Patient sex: M
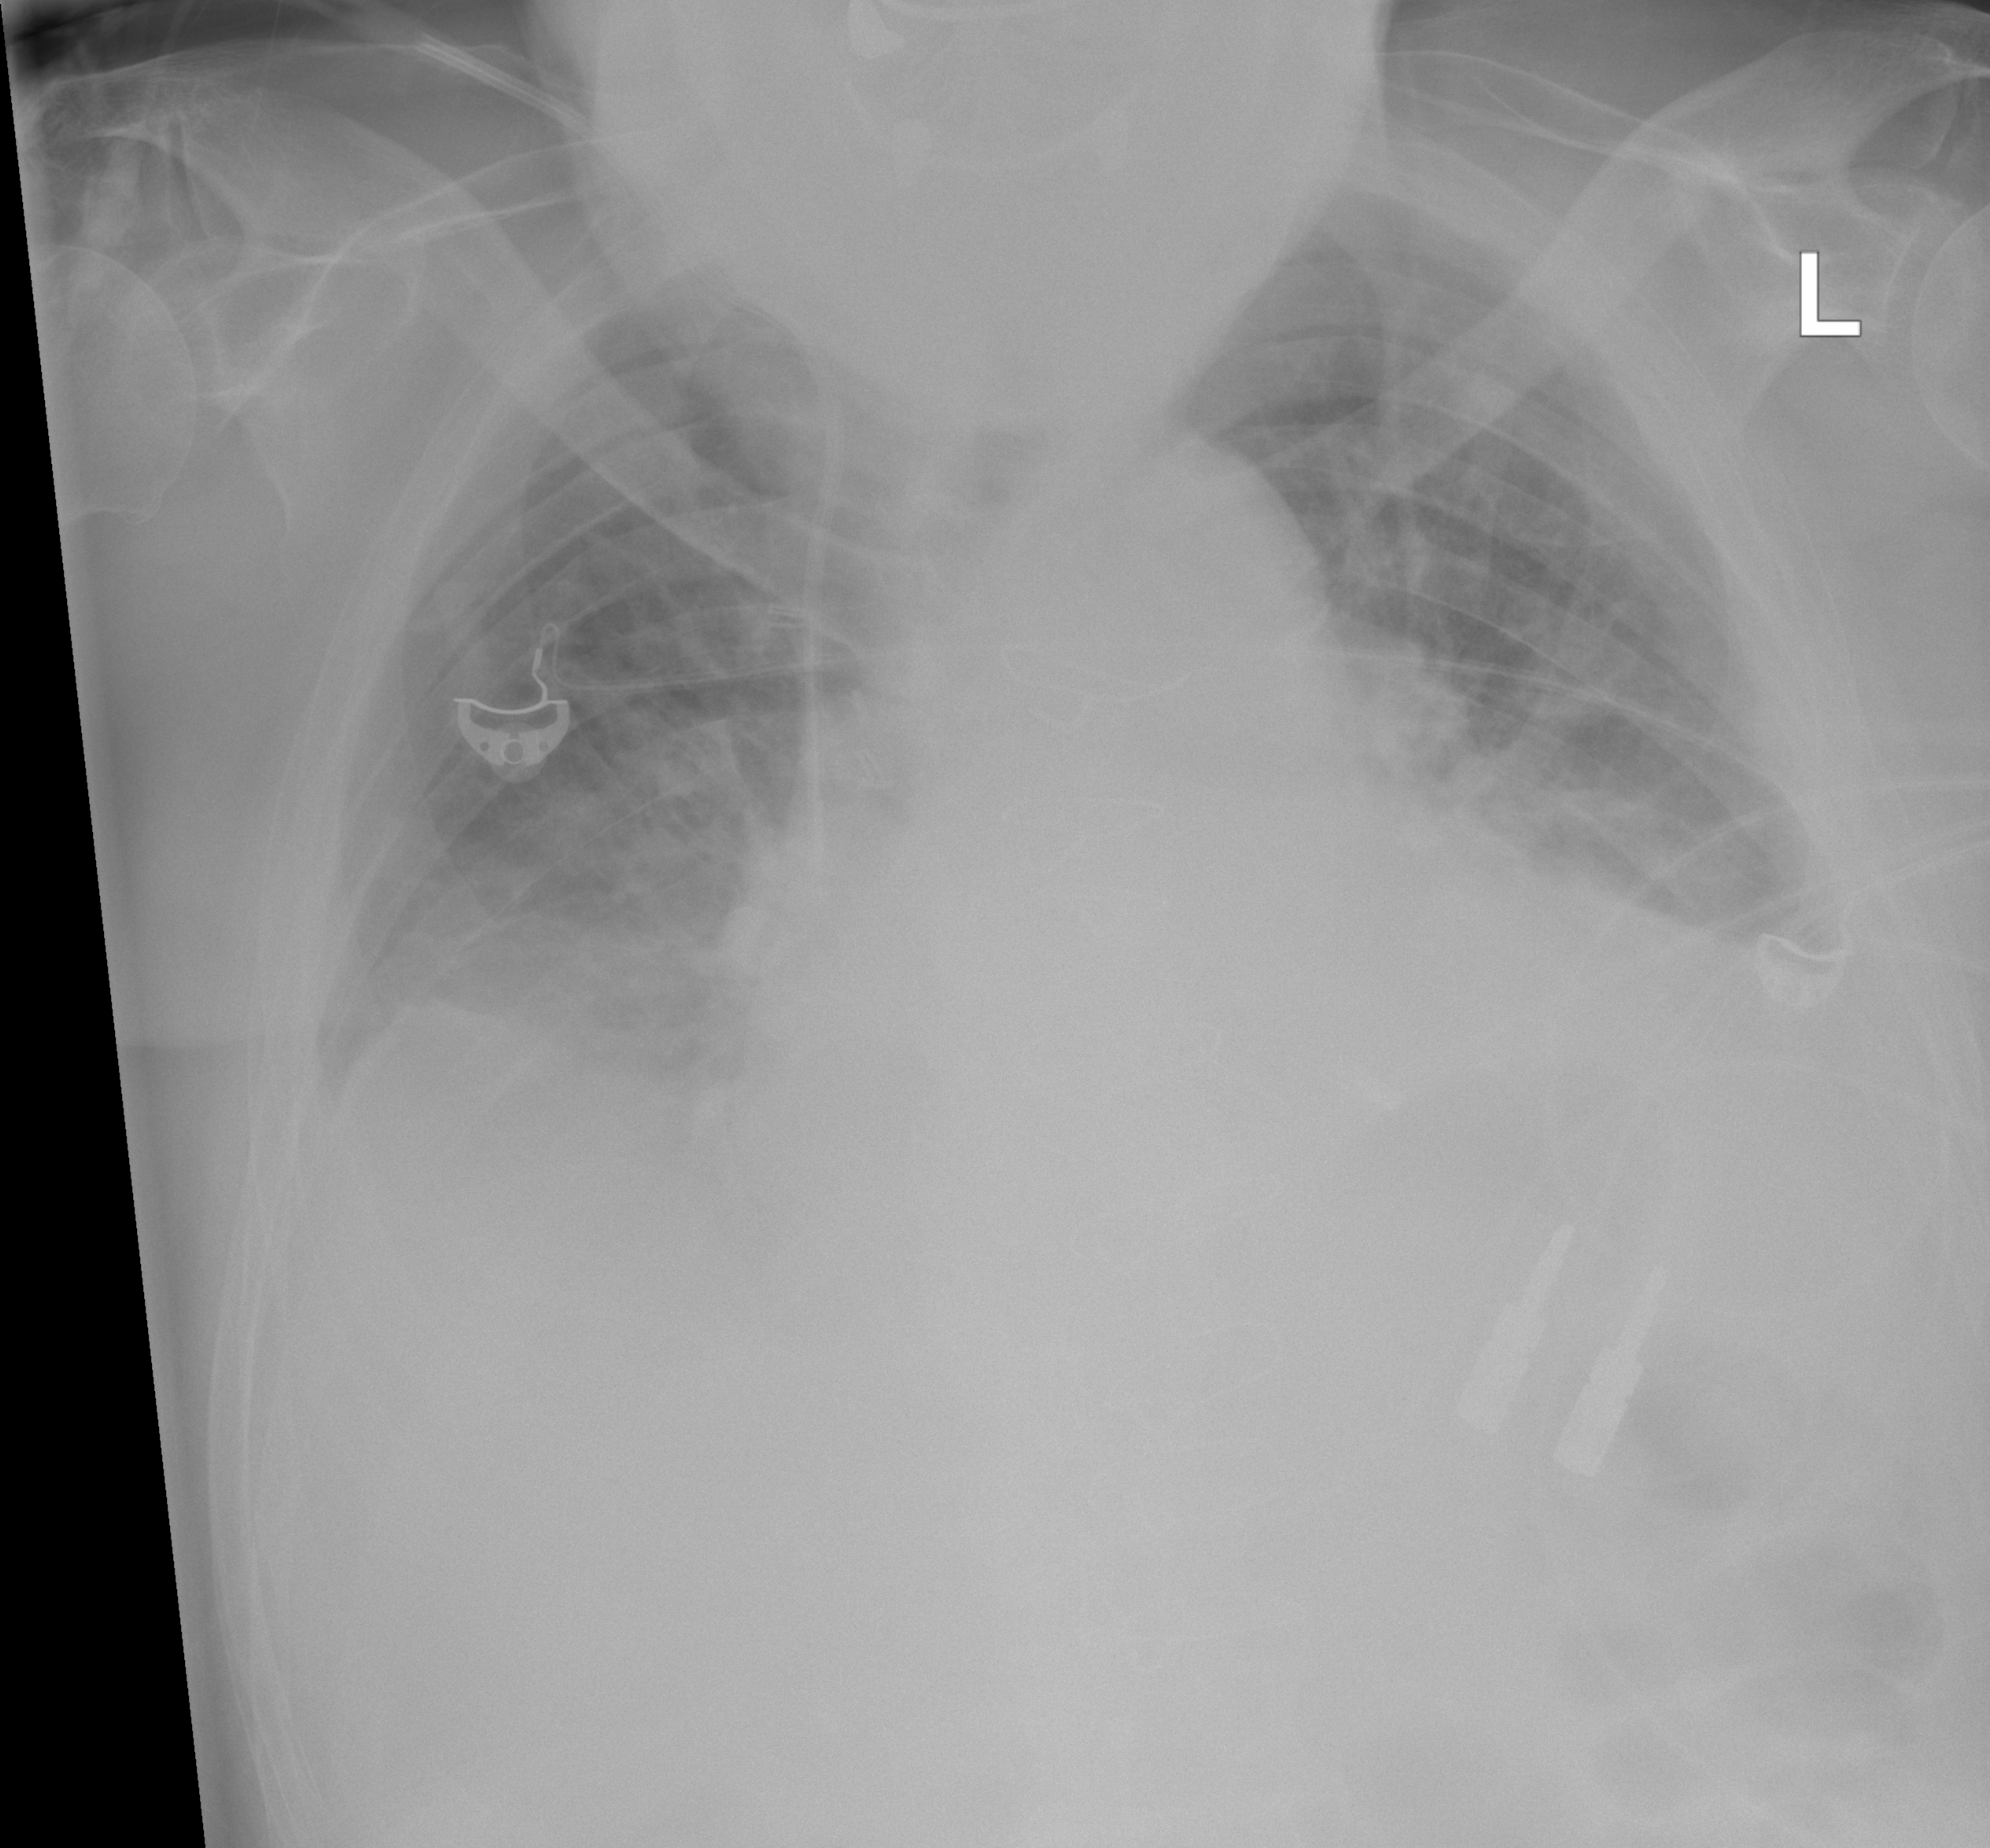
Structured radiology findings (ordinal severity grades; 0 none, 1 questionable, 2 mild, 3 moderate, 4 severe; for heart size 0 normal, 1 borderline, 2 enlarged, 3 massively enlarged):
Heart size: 2
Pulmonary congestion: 2
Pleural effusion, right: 0
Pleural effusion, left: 2
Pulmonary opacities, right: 0
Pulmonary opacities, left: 0
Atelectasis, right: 2
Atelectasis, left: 2